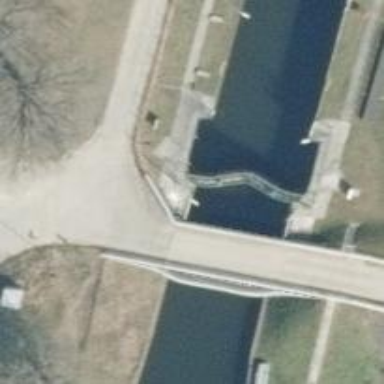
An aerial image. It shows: Lock gate along waterway.